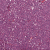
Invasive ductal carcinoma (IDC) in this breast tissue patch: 1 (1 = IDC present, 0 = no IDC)